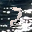
Label: 2